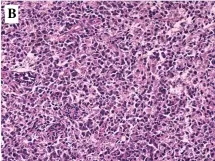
Immunohistochemical staining of the tissues was performed. (B and C) Tumor tissue identified in the breast. (B) Hematoxylin and eosin staining; magnification, x200.
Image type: pathology (h&e)